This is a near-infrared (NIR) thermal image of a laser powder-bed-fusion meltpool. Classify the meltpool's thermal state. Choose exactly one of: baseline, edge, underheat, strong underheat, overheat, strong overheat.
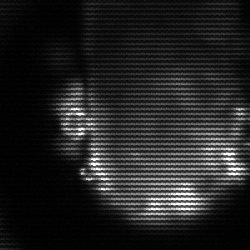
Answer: baseline